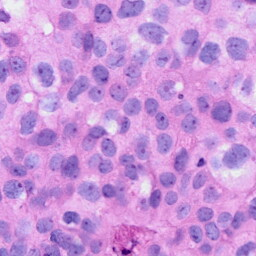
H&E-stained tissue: Breast